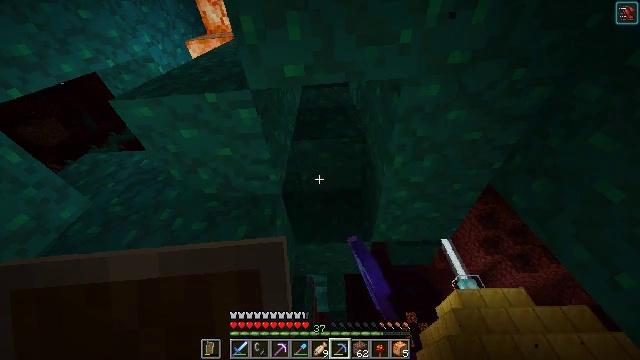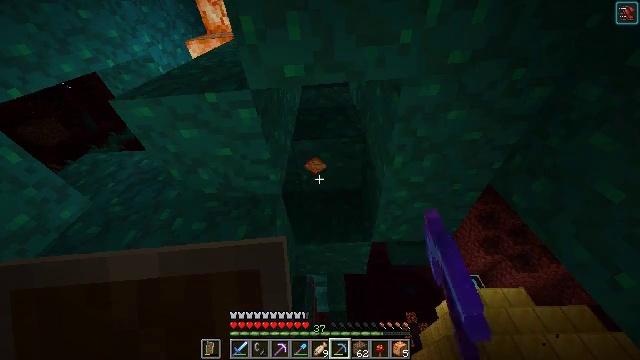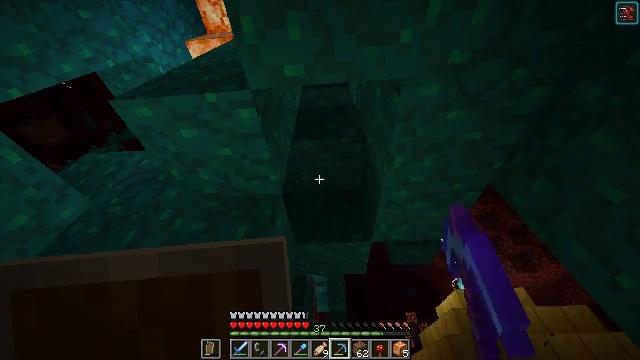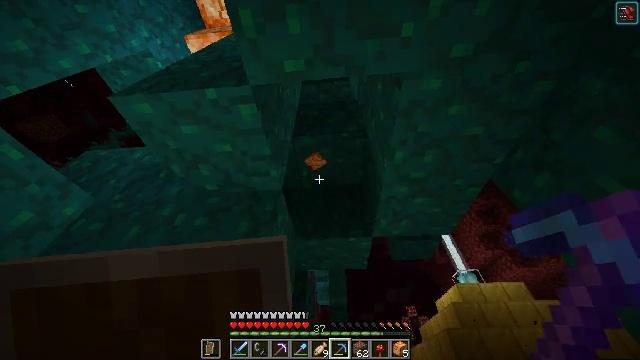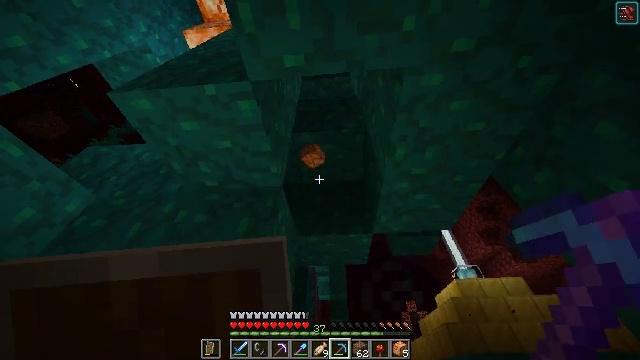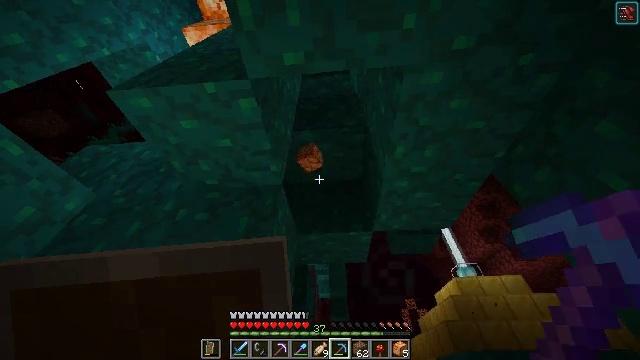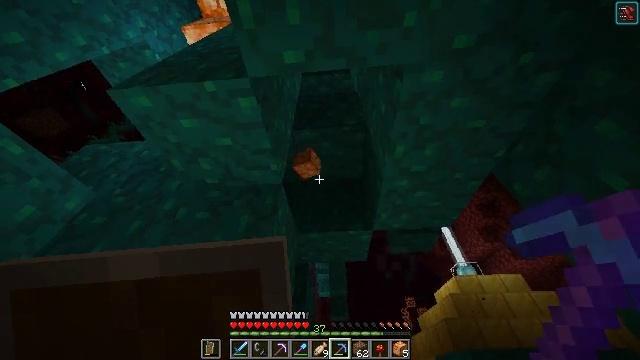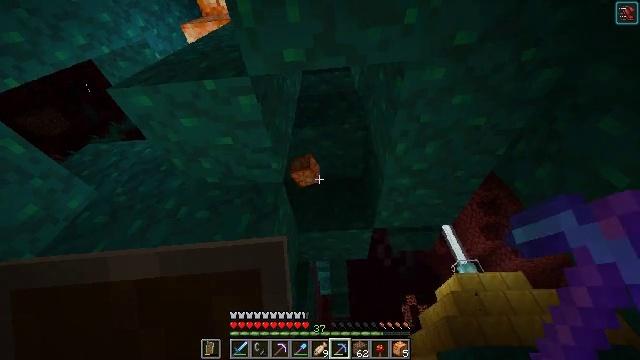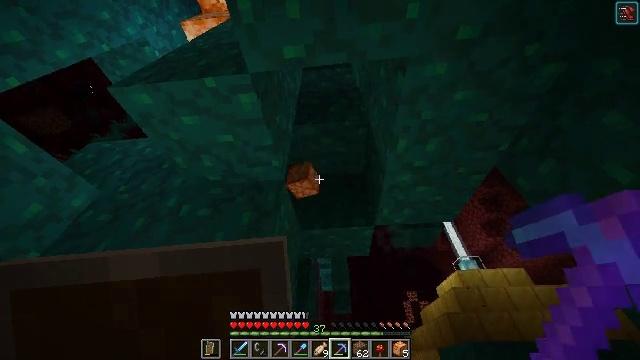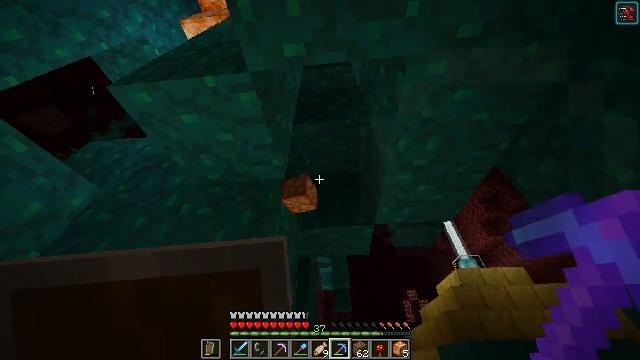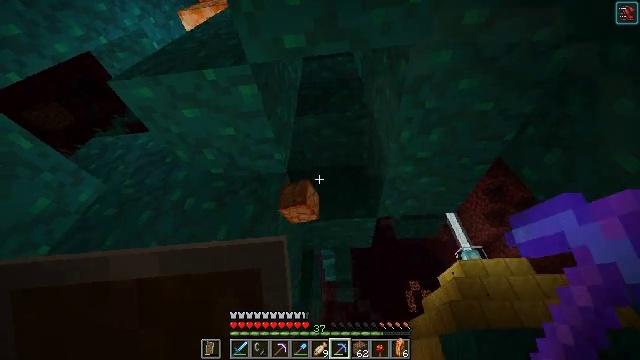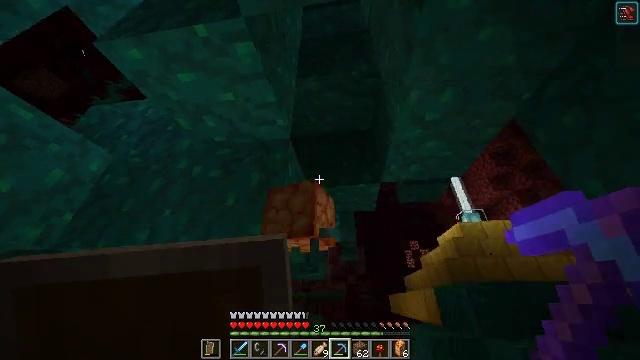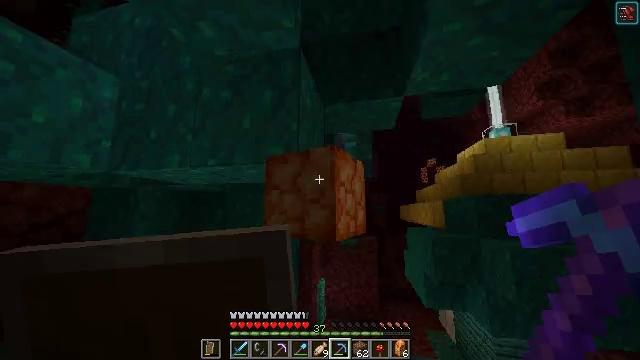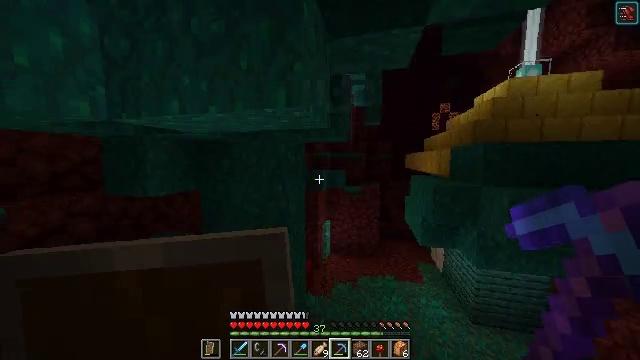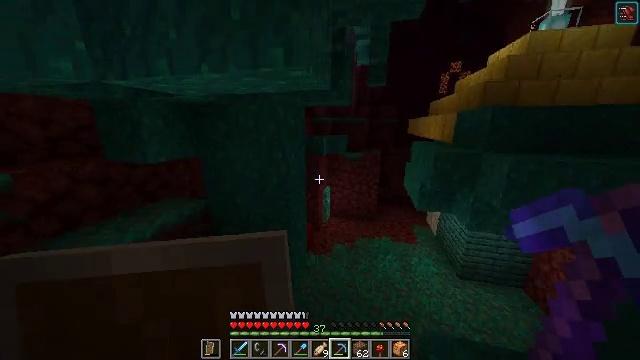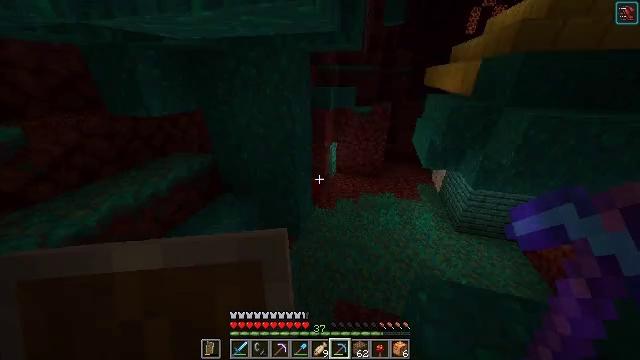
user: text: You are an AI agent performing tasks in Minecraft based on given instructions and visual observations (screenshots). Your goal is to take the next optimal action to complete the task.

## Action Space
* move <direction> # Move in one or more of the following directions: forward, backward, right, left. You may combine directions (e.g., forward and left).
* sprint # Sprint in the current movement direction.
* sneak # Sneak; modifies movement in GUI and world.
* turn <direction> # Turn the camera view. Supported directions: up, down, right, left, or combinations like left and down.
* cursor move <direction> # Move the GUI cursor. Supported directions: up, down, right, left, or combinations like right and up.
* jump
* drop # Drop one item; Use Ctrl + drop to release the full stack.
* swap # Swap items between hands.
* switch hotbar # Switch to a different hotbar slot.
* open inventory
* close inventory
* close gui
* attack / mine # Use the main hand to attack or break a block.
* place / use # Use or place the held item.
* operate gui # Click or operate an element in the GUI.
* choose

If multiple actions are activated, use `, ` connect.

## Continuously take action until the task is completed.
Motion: motion action
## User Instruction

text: Collect the shroomlight block.
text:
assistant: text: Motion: no_op
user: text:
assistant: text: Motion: no_op
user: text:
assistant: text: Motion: turn down
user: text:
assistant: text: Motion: turn down
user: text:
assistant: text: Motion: no_op
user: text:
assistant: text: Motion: no_op
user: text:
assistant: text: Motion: no_op
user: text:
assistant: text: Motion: no_op
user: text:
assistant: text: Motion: no_op
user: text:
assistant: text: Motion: turn down
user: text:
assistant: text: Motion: turn left and down
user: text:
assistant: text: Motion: turn left and down
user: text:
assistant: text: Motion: turn left and down
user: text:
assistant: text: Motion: turn down
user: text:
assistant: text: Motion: turn left and down
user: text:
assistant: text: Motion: turn left and down
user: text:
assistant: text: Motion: turn left and down
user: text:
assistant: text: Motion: turn left and down
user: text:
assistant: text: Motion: turn left and down
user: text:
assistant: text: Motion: turn left and down
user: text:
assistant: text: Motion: turn left and down
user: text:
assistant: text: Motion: turn left and up
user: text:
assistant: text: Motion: turn left and up
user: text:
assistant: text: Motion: turn left and up
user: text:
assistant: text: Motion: no_op
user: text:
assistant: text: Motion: no_op
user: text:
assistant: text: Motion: turn right
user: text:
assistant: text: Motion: turn right and down
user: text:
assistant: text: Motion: turn down
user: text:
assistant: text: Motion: no_op